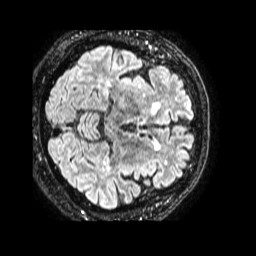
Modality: FLAIR
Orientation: axial
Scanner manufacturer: philips
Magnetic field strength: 1.5 T
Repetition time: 4.8 s
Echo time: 0.3306 s